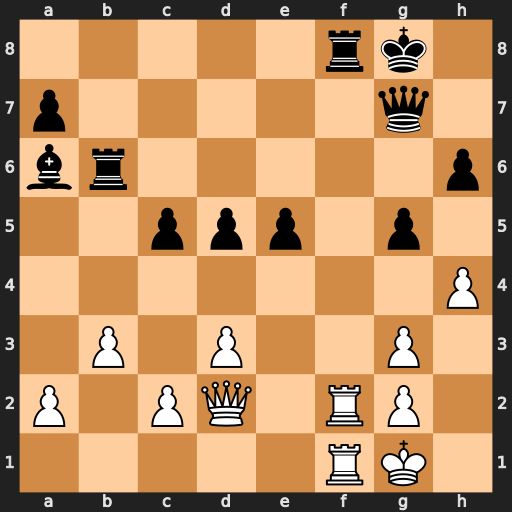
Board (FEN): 5rk1/p5q1/br5p/2ppp1p1/7P/1P1P2P1/P1PQ1RP1/5RK1
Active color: w
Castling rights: -
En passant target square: -
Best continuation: Rxf8+ Qxf8 Rxf8+